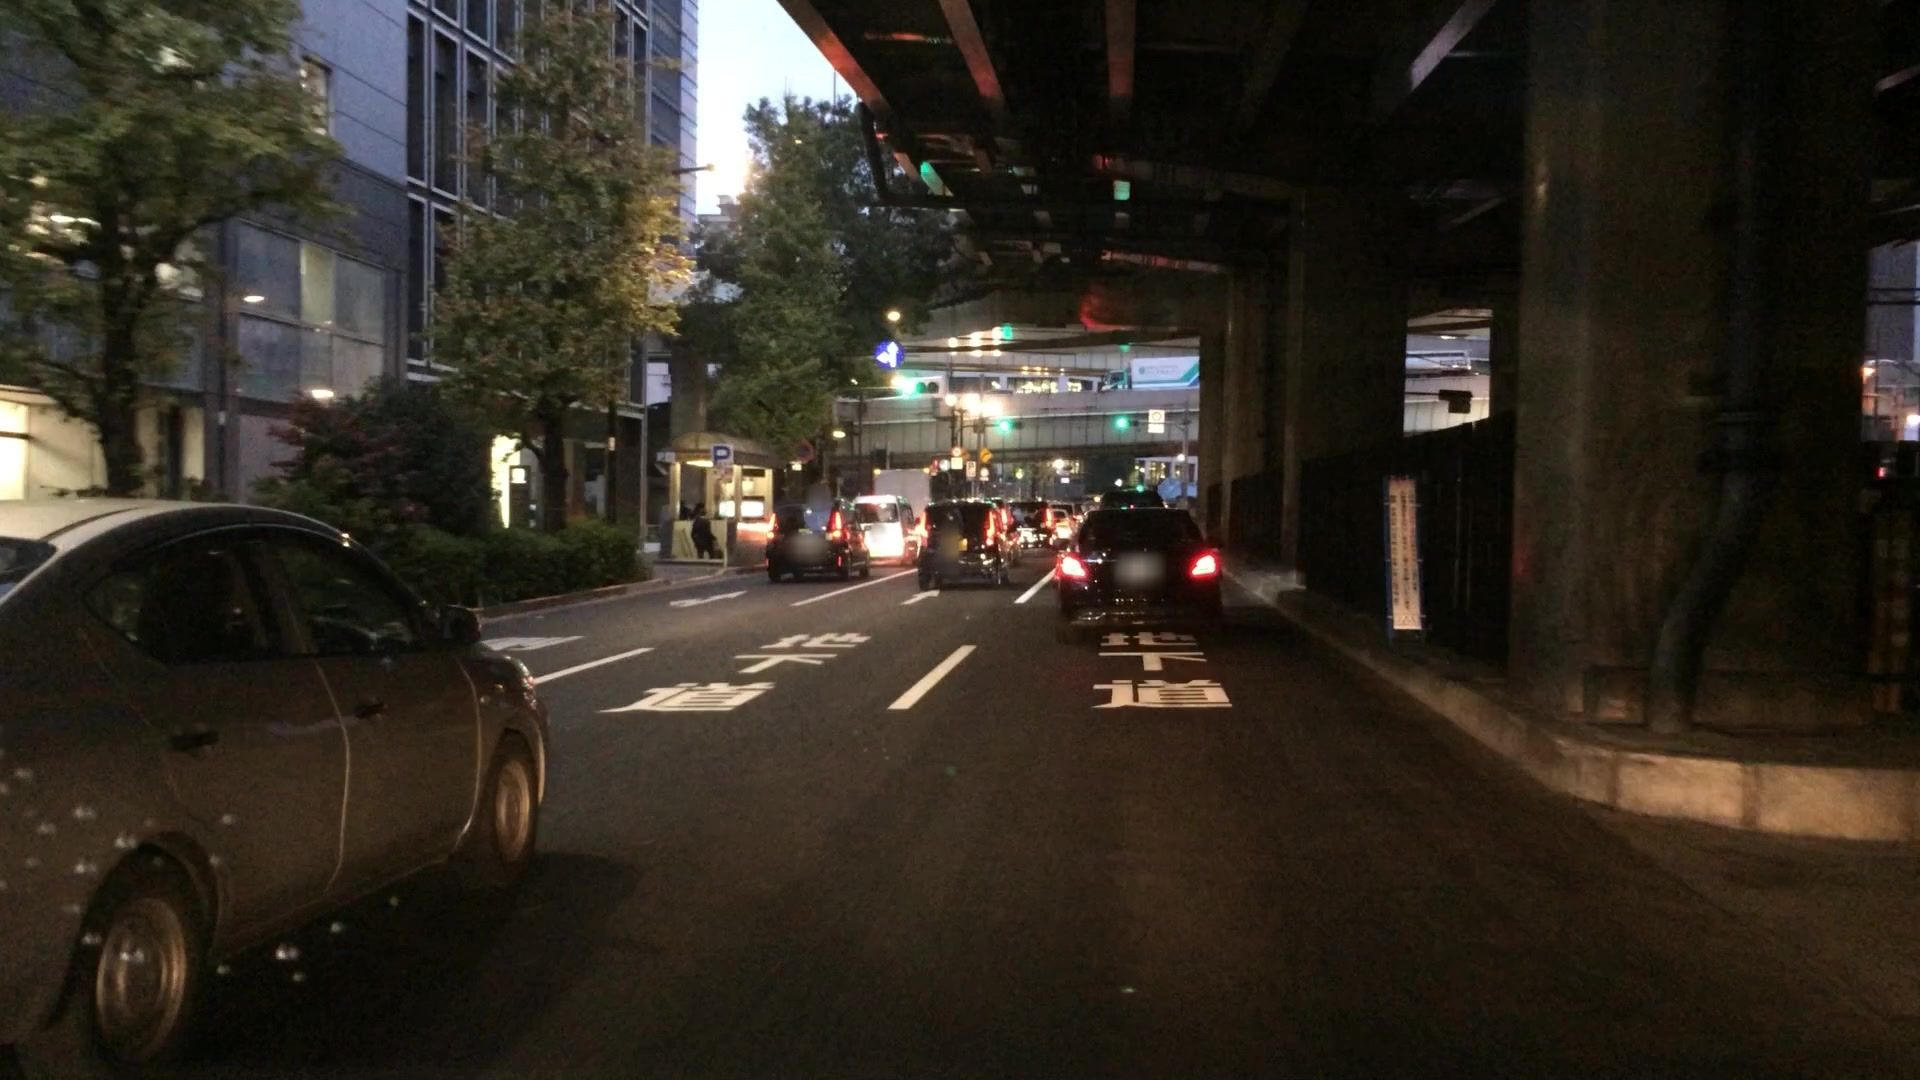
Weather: clear
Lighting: night
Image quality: good
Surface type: driving surface
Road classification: footway
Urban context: urban centre
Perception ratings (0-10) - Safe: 2.47, Lively: 4.25, Beautiful: 1.61, Boring: 4.09, Depressing: 0.42, Wealthy: 6.93